Question: I need a list with 6 unique elements, like 000001, 000002, 000003 etc. It isn't neccessary have to be in digits, it can be a string, like AAAAAA, AAAAAB, ABCDEF etc.
If I generate a list with 'np.arange()' I won't have 6-dimensional elements. I only decided to use 'for' cicles like

but I think there are a lot of more convenient ways to do this.
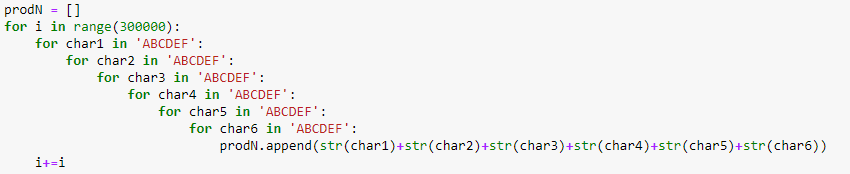
Answer: You need a cartesian product of the string "ABCDEF" by itself, taken five times (in other words, the product of six identical strings). It can be calculated using 'product()' function from module 'itertools'. The result of the product is a list of 6-tuples of individual characters. The tuples are converted to strings with 'join()'.
'''
from itertools import product
symbols = "ABCDEF"
[''.join(x) for x in product(*([symbols] * len(symbols)))]
#['AAAAAA', 'AAAAAB', 'AAAAAC', 'AAAAAD', 'AAAAAE',
# 'AAAAAF', 'AAAABA', 'AAAABB', 'AAAABC', 'AAAABD',...
# 'FFFFFA', 'FFFFFB', 'FFFFFC', 'FFFFFD', 'FFFFFE', 'FFFFFF']
'''
You can change the value of 'symbols' to any other combination of distinct characters.